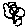
Label: flower